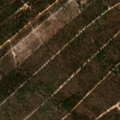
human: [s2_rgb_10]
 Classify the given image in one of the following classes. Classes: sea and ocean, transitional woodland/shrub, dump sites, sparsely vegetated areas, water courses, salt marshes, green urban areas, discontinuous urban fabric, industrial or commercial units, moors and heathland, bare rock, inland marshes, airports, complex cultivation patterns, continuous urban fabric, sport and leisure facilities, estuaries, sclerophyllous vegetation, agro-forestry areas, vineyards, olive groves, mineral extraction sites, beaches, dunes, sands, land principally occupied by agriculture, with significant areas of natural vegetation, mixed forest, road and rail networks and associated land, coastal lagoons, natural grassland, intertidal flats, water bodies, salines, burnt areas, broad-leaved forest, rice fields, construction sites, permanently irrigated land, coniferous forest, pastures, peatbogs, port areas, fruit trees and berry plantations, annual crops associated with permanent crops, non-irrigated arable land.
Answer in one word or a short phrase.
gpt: broad-leaved forest, coniferous forest, transitional woodland/shrub